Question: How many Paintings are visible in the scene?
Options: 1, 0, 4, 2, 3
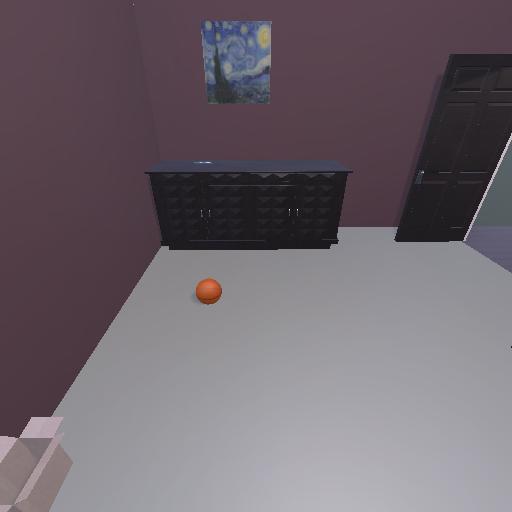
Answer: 1